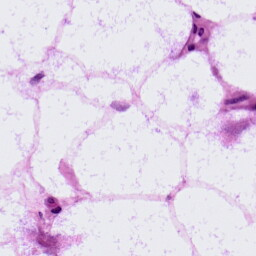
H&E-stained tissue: LymphNode